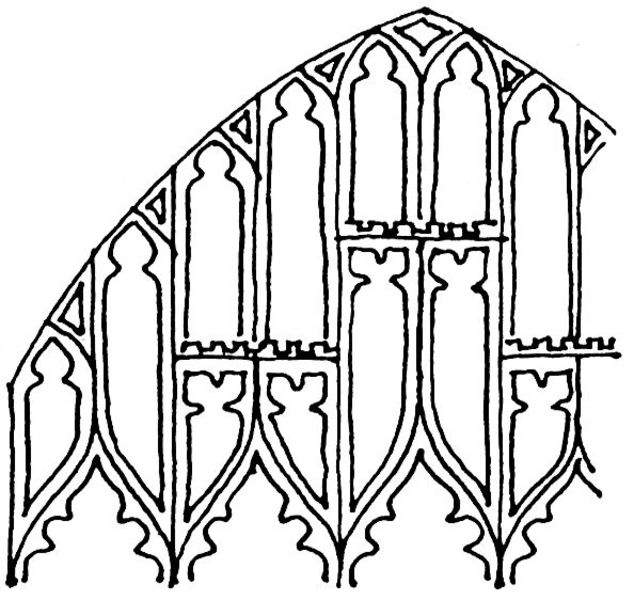
Titel: Pfarrkirche St. Anne, Catterick/North Yorkshire
Schlagwörter: weiß, ausschnitt, fenster, schwarz, skizze, säule, tür, zeichnung, muster, architektur, spitze, kirche, decke, blatt, gotik, bogen, fassade, studie, formen, graphik, linien, detail, zinnen, illustration, schwarzweiß, entwurf, schema, arkaden, teilstück, geometrisch, spitzbogen, plan, geometrie, masswerk, glass, kirchenfenster, stabwerk, #linien